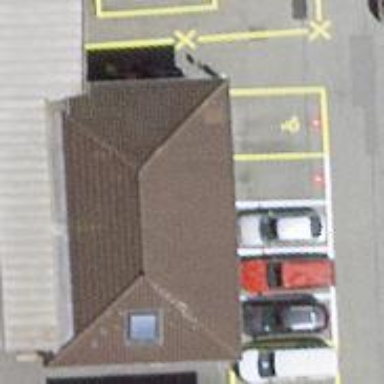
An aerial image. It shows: Transportation building.